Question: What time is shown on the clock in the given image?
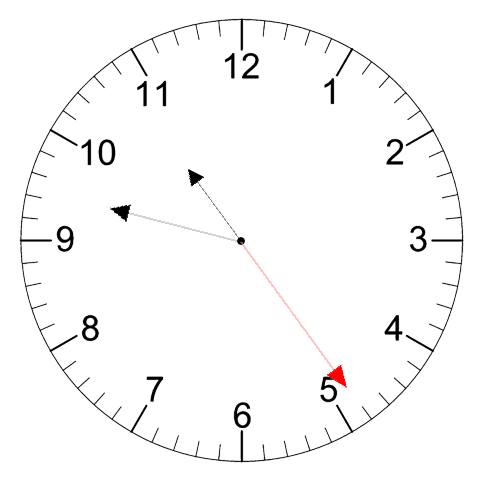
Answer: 10:47:24